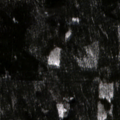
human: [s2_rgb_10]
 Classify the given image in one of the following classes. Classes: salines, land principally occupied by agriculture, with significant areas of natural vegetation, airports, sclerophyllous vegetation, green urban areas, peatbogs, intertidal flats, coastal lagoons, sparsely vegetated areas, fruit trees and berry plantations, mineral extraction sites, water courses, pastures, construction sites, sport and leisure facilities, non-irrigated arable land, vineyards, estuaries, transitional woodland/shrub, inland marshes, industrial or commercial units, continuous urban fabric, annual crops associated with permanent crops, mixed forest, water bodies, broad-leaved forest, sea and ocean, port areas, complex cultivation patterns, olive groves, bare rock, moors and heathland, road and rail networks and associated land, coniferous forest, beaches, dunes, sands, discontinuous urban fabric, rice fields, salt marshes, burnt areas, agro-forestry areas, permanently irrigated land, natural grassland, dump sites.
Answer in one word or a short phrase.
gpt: coniferous forest, mixed forest